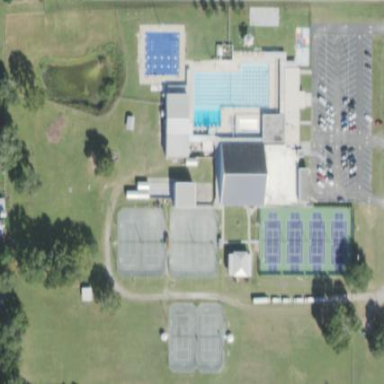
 and swimming facilities on the leisure land."